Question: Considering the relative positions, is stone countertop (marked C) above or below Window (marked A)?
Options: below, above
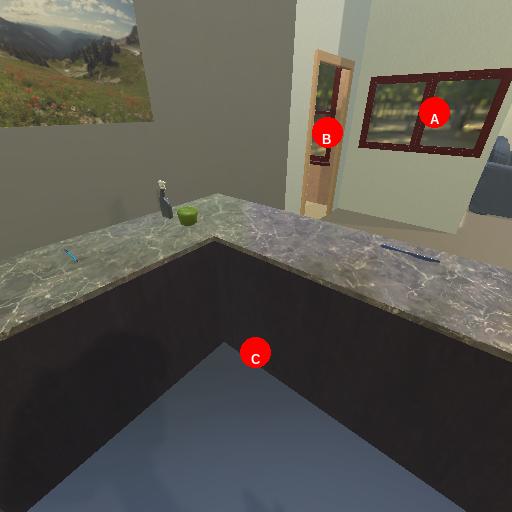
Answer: below